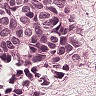
Metastatic tissue present: yes